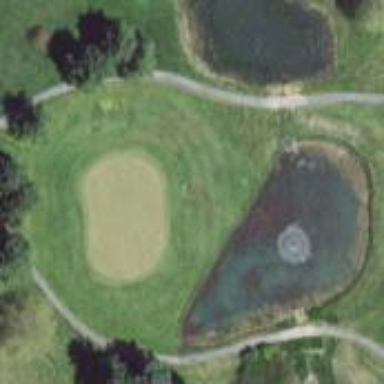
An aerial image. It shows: Water hazard on golf course.